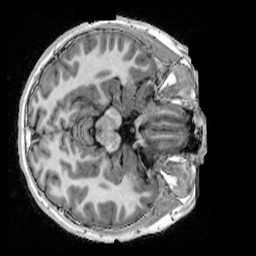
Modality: UNIT1_denoised
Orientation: axial
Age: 11
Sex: female
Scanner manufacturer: siemens
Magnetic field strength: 3 T
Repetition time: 4 s
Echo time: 0.00303 s